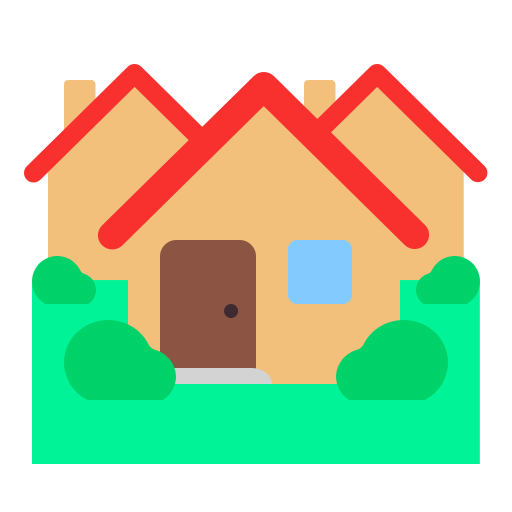
houses flat